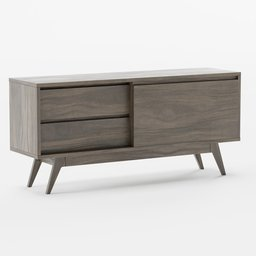
Label: furniture